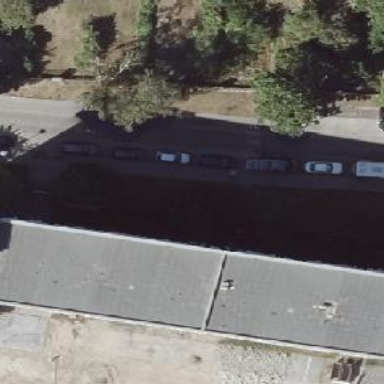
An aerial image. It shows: Flat-roofed commercial building.